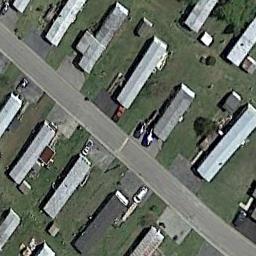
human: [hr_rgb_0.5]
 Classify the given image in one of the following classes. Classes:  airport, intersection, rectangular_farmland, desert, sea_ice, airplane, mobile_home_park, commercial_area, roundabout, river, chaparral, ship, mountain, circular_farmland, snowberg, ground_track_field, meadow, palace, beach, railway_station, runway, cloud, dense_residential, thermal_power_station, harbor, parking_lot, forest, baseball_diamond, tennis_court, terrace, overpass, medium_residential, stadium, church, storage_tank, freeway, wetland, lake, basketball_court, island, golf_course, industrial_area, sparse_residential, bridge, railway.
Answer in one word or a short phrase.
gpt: mobile_home_park